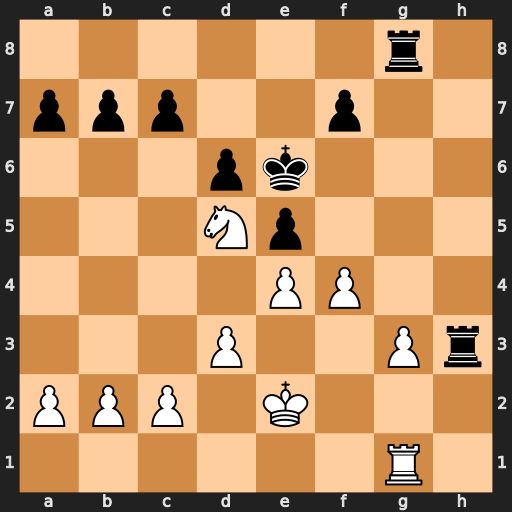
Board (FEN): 6r1/ppp2p2/3pk3/3Np3/4PP2/3P2Pr/PPP1K3/6R1
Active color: w
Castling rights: -
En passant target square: -
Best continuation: f5+ Kd7 Nf6+ Kd8 Nxg8